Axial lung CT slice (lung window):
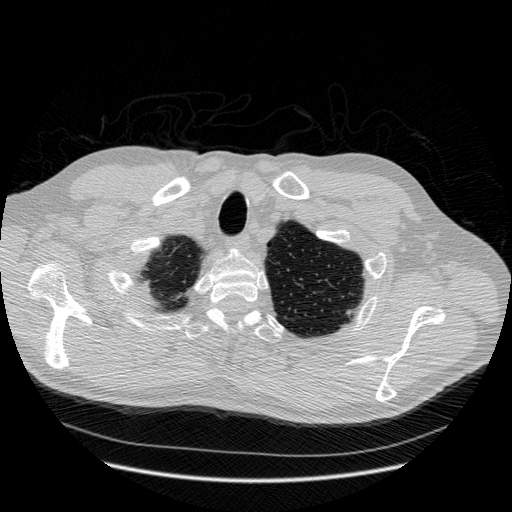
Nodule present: no